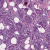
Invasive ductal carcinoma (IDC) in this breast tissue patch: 1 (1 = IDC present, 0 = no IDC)